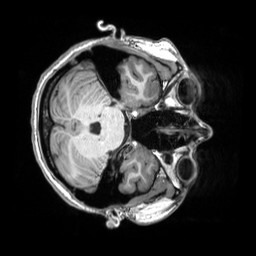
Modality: T1w
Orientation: axial
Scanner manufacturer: siemens
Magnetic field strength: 3 T
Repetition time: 2.5 s
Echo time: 0.00343 s